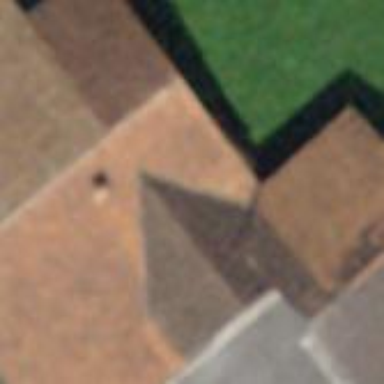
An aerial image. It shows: Gabled roof house.